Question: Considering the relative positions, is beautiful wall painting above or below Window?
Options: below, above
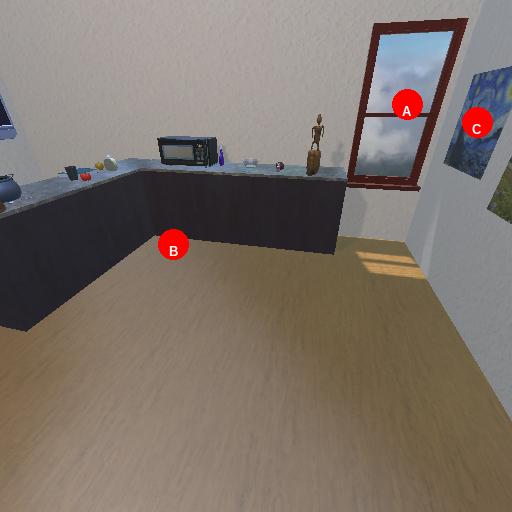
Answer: below